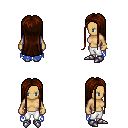
a pixel art fantasy rpg character, female body template, human, tanned skin, blue tattered cape, white pants, brown extra-long hairstyle, bracelets, metal boots, four views (front, back, left, right), 2x2 character sprite sheet, small pixel art, hard edges, no anti-aliasing